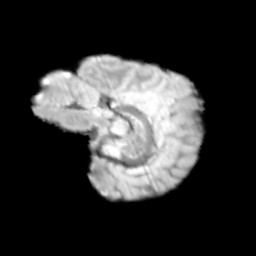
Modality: T2w
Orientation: sagittal
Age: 9
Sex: male
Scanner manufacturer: siemens
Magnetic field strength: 3 T
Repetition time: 3.8 s
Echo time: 0.07 s